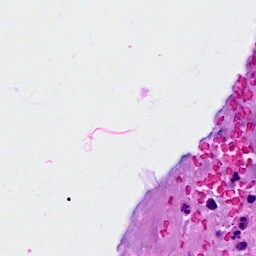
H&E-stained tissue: Breast